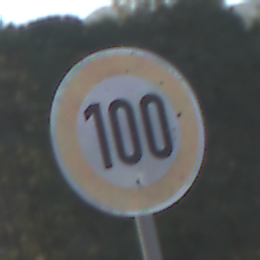
Verkehrszeichen: Geschwindigkeit100
Umgebung: Outdoor, Nature
Tageszeit: SunriseSunset
Wetter: Clear
Licht: Natural
Jahreszeit: NotSpecified
Kontrast: HighContrast